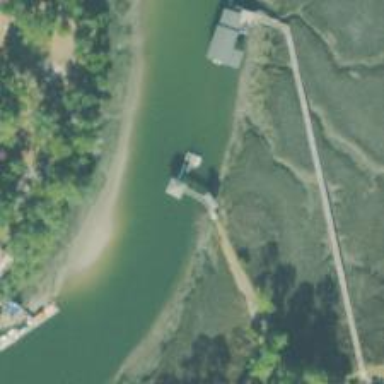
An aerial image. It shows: Man-made pier.